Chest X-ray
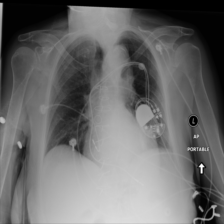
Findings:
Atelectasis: negative
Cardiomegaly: negative
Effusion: negative
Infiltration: negative
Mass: negative
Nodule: negative
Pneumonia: negative
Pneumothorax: negative
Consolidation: negative
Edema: negative
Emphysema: negative
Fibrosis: negative
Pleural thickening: negative
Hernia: negative